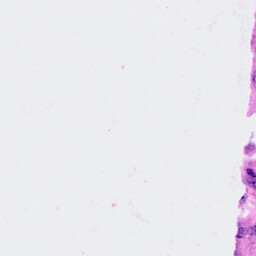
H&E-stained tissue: Cervix